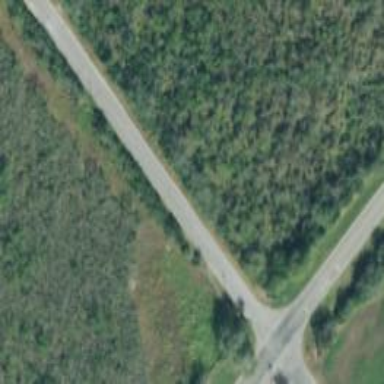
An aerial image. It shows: Tertiary road.